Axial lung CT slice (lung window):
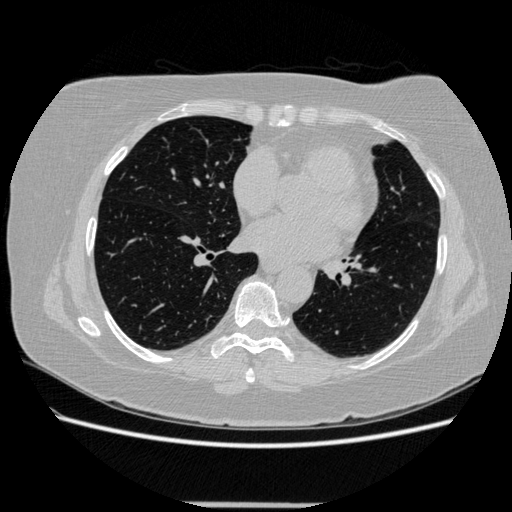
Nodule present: no